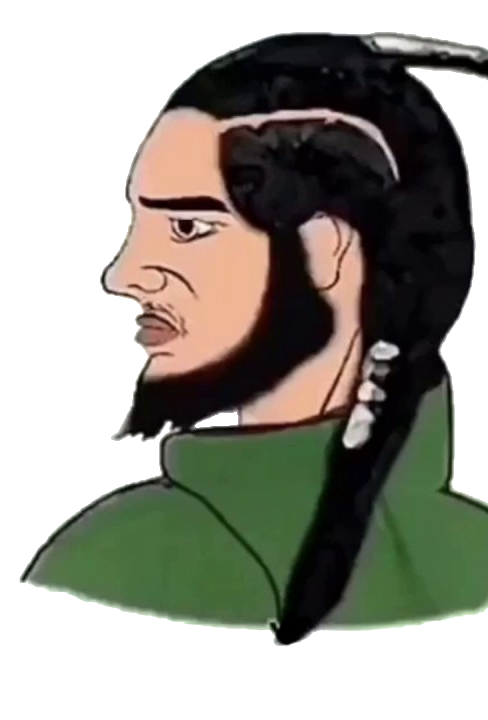
Label: 4_Yes_Chad